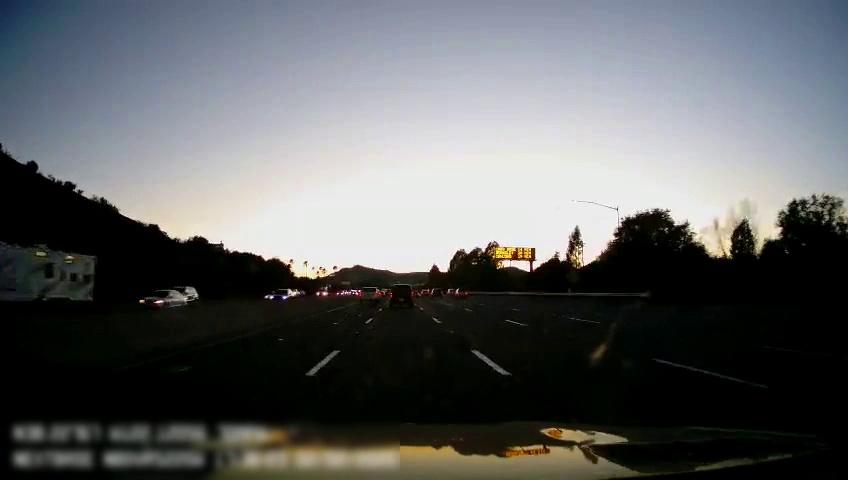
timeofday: Dusk/Dawn/Twilight
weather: Sunny
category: Drivable Space
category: Vehicles | Other LV
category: Vehicles | SUV
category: Vehicles | Car
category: Vehicles | SUV
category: Vehicles | SUV
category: Vehicles | Truck
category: Vehicles | Car
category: Vehicles | SUV
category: Vehicles | Car
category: Lanes | Alternate Lane
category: Lanes | Current Lane
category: Lanes | Current Lane
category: Lanes | Alternate Lane
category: Lanes | Alternate Lane
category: Traffic | Signs